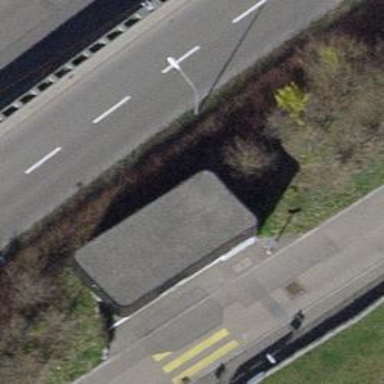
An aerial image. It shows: Subway entrance.